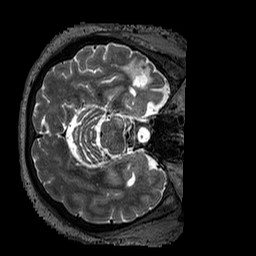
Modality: T2w
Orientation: axial
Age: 58
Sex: male
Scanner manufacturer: siemens
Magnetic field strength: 3 T
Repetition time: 3.2 s
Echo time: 0.567 s